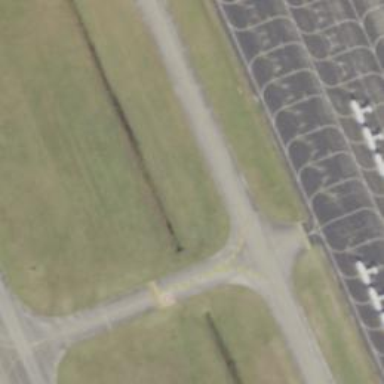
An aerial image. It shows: Image of taxiway at airport.